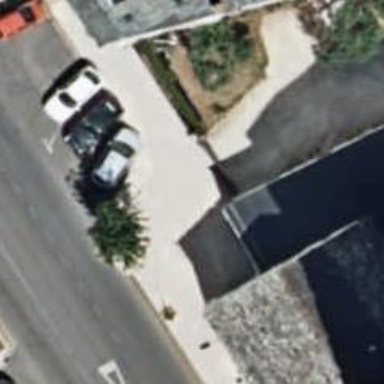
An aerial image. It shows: Sidewalk along the footway.